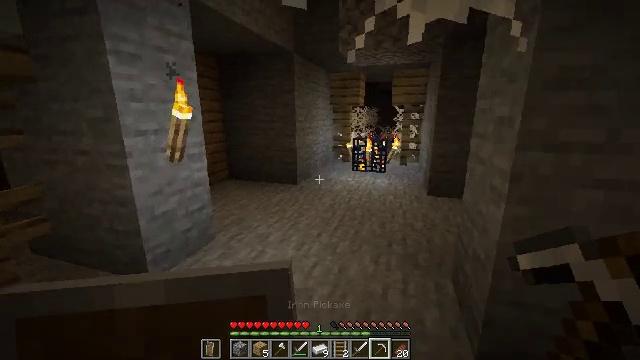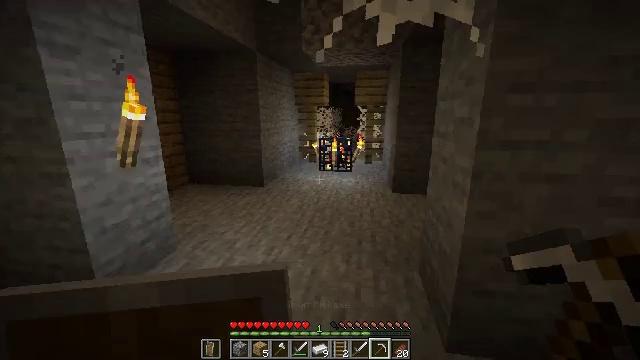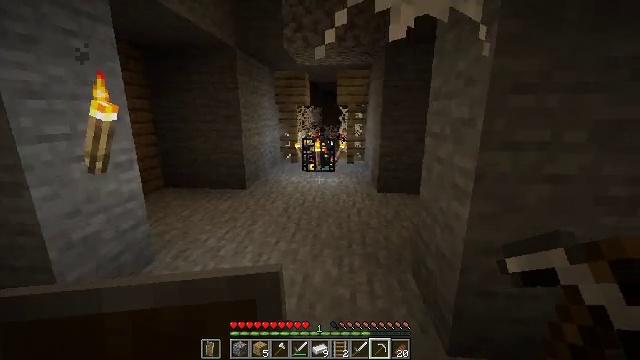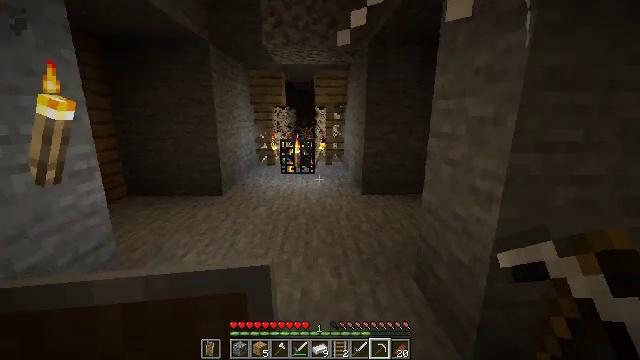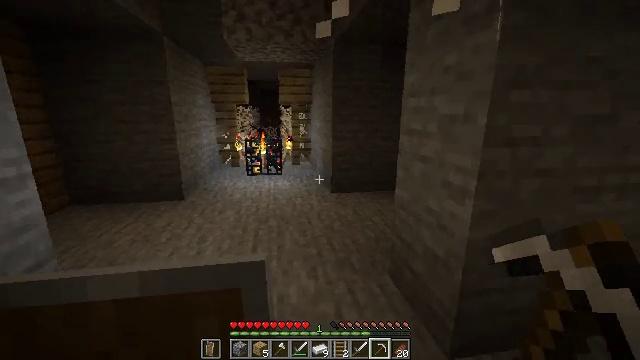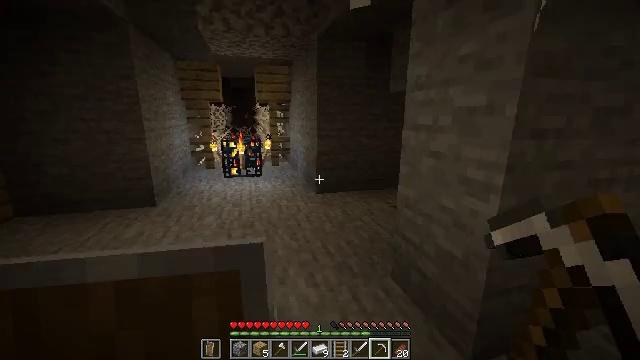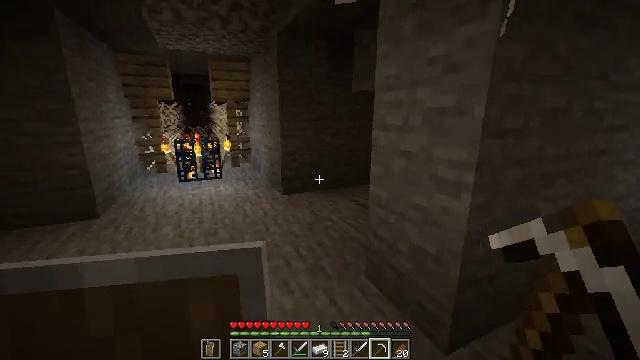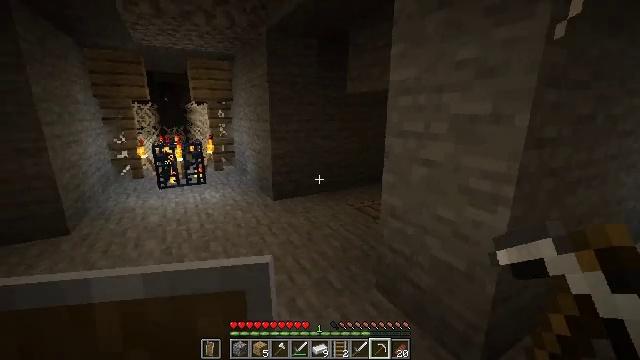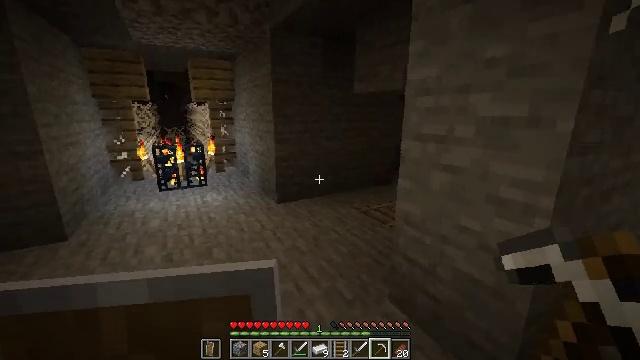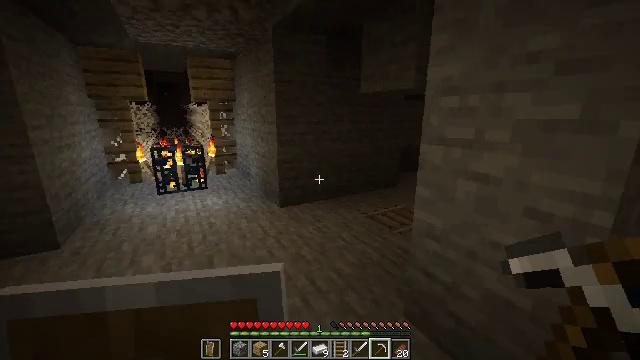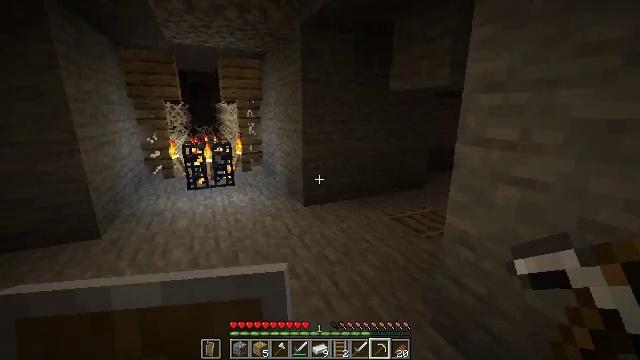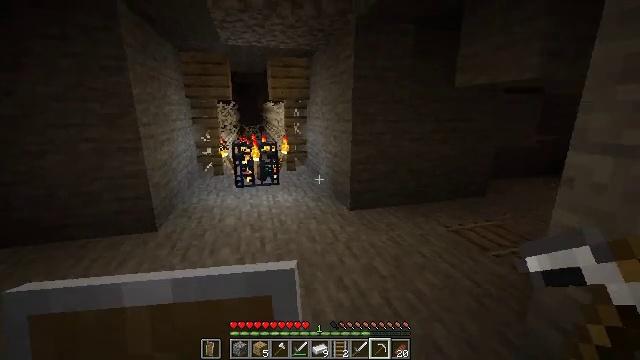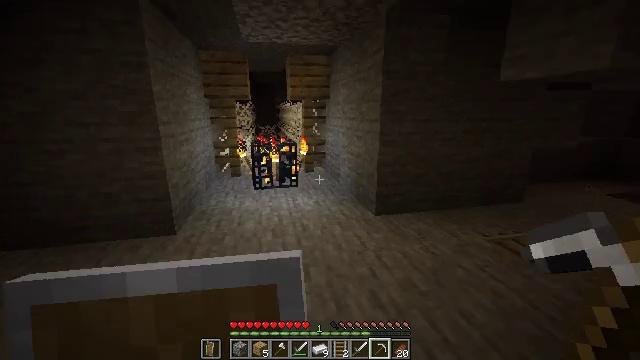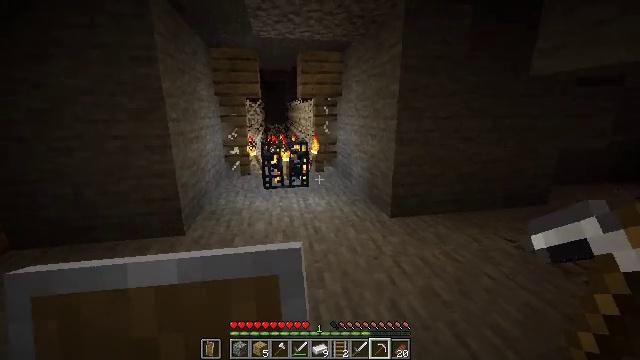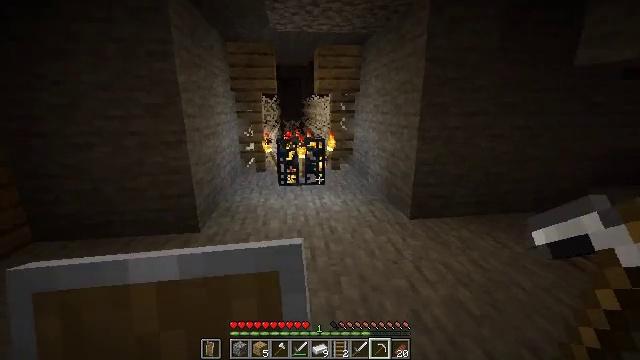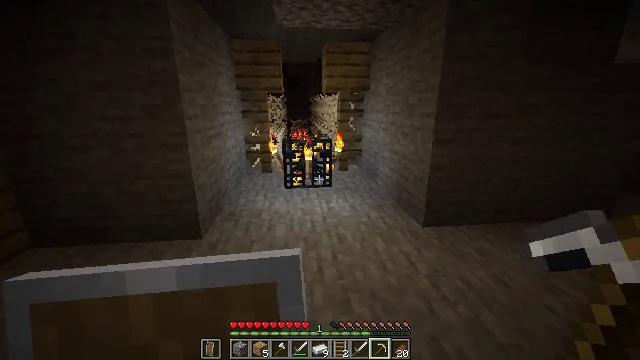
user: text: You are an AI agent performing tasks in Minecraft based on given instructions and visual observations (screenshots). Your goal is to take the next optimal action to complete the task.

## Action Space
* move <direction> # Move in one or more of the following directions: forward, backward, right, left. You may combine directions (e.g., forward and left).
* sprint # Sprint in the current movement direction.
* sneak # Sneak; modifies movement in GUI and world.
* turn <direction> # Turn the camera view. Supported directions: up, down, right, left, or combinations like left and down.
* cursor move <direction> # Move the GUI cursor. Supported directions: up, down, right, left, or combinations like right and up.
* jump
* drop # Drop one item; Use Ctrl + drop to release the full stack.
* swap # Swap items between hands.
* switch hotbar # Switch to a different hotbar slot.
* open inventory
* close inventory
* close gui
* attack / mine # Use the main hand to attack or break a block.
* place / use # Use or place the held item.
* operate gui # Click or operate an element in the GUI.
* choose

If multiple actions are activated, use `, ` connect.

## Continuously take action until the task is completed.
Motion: motion action
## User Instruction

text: Mine the spawner block.
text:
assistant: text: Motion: move forward and move left, turn right
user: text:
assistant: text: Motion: move forward and move left, turn right
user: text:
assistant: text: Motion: move forward and move left, turn right
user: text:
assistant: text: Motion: move forward and move left, turn right
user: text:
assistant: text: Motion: move forward and move left, turn right
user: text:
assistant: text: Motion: move forward and move left, turn right
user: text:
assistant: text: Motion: move forward and move left, turn right
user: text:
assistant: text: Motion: move forward
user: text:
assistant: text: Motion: move forward
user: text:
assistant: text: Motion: move forward and move left, turn left
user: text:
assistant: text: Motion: move forward and move left, turn left
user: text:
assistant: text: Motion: move forward and move left, turn left
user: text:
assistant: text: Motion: move forward, turn left
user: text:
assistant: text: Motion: move forward, turn left
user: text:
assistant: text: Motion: move forward, turn left
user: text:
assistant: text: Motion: move forward
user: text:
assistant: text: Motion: move forward
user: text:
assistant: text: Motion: move forward
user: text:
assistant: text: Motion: move forward
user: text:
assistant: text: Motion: move forward
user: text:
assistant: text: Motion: move forward, turn down
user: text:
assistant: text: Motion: move forward, turn down
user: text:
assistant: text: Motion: move forward
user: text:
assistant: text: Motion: move forward
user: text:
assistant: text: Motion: move forward, turn left and down
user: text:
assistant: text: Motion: move forward
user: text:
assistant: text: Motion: move forward
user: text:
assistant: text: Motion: move forward
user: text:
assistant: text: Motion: move forward, turn down
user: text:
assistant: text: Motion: turn down, attack / mine